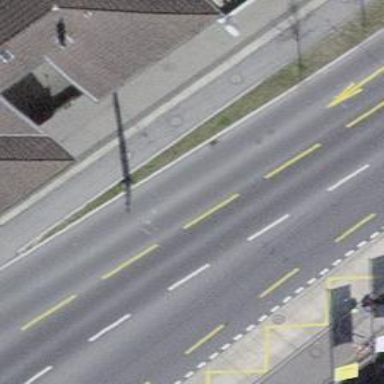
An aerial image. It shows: Bus stop for trolleybuses with designated stop position for public transport.